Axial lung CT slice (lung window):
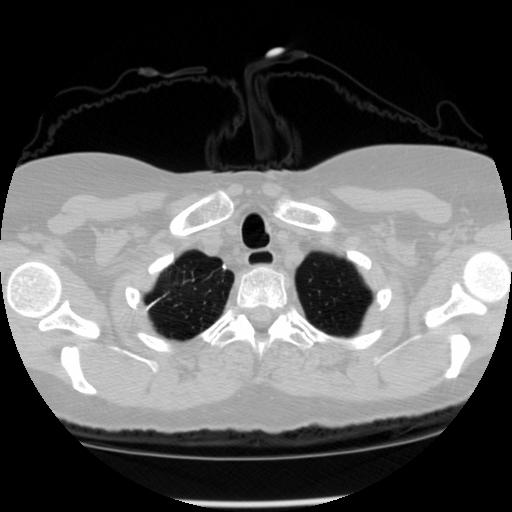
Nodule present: no